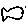
Label: fish